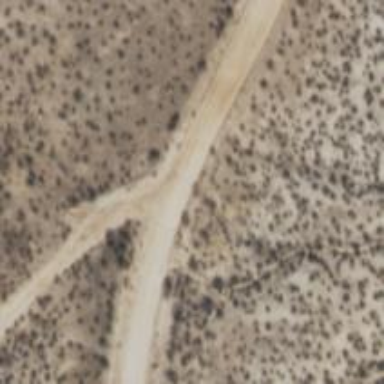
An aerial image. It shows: Unclassified road with grade 1 track type.